Aerial crown-view tile of a tropical tree (Barro Colorado Island, Panama), acquired 20241216:
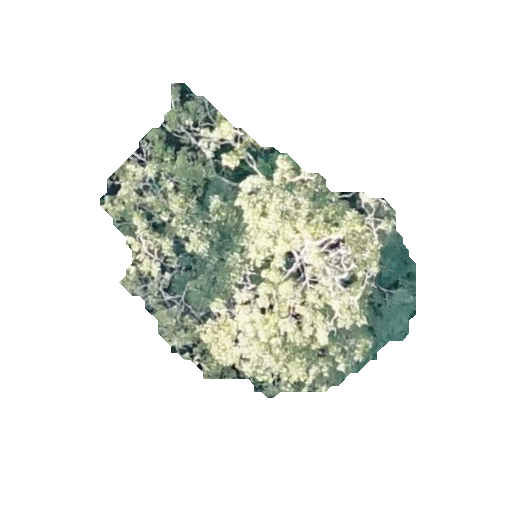
Species: Tabebuia rosea
GBIF accepted scientific name: Tabebuia rosea
Crown area: 87.681 m²